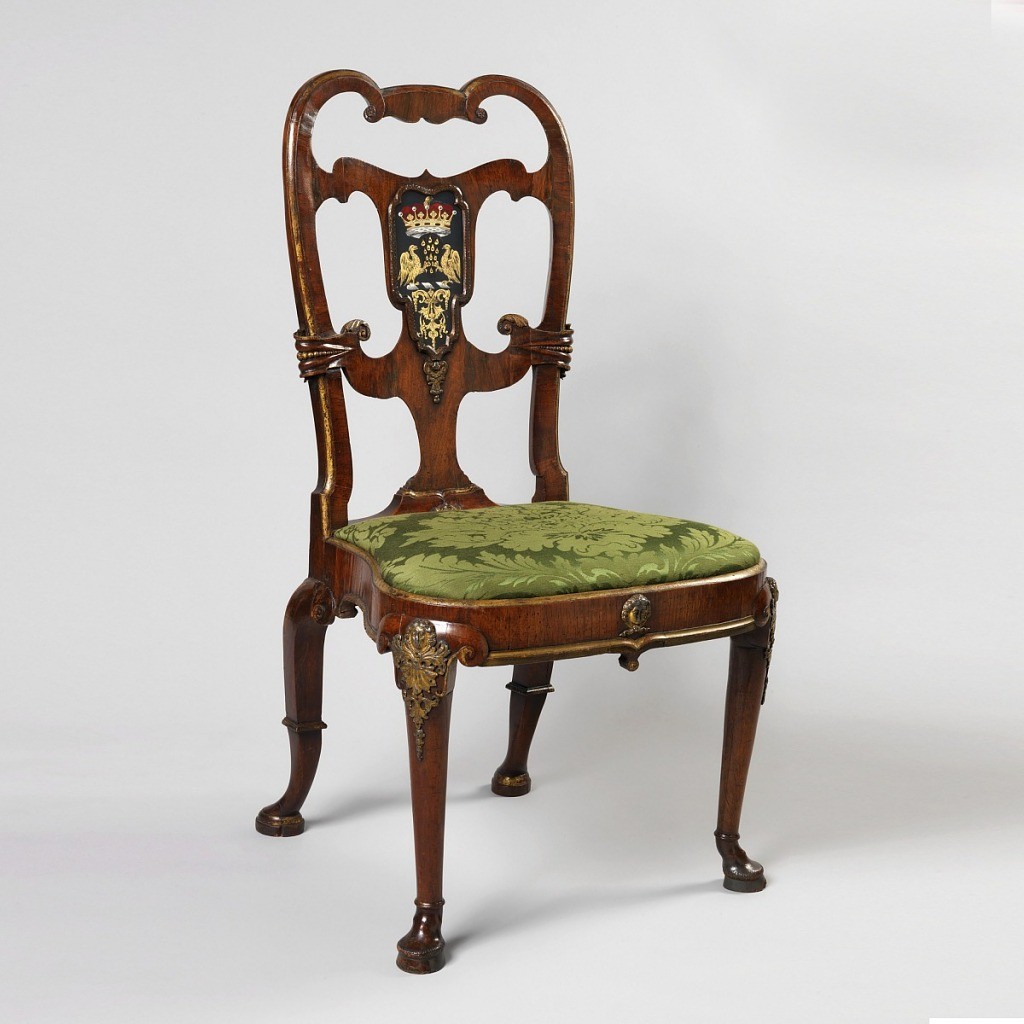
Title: Side Chair with Coat of Arms of Fourth Earl of Scarsdale
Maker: Thomas How, British, active 1710 - 33
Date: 1724–36
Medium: Walnut and beechwood, gilt pewter, gilt and reverse-painted glass (verre églomisé) panel, mortise-and-tenon construction
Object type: chair
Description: Shaped open back with voluted top rail and two horizontal crossing members enclosing a verre églomisé panel bearing the arms of the Earl of Scarsdale (extinct 1735).  Cabriole sharply raking rear legs, voluted at knees, and with moulded ankles and Dutch feet.  Voluted cabriole front legs with gilded pewter mounts at knees; hoof feet.  Gilded  pewter mask in center of front seat rail.  Slip seat.